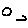
Label: circle